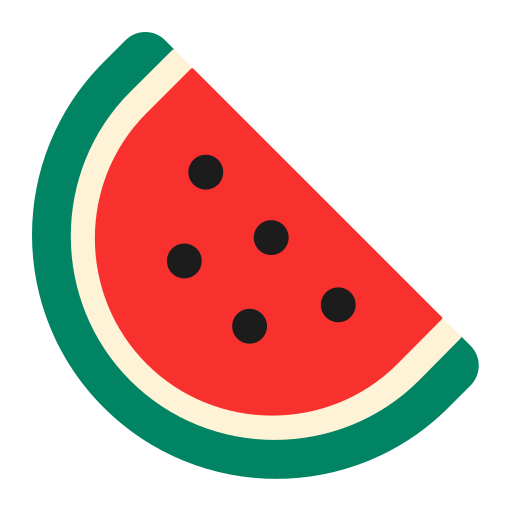
watermelon flat